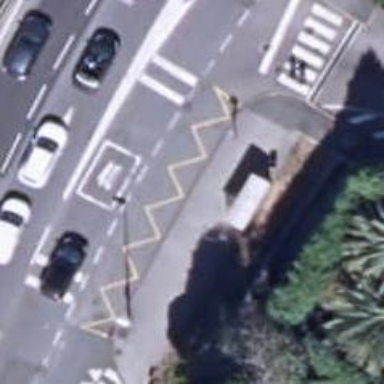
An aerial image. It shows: Bus stop with platform for public transport.